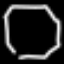
Label: octagon